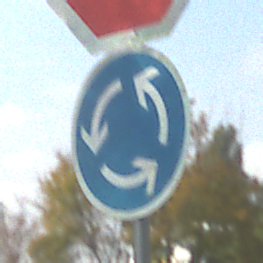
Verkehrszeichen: Kreisverkehr
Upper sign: Stop
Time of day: MorningAfternoon
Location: Outdoor (Suburban)
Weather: PartlyCloudy
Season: NotSpecified
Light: Natural